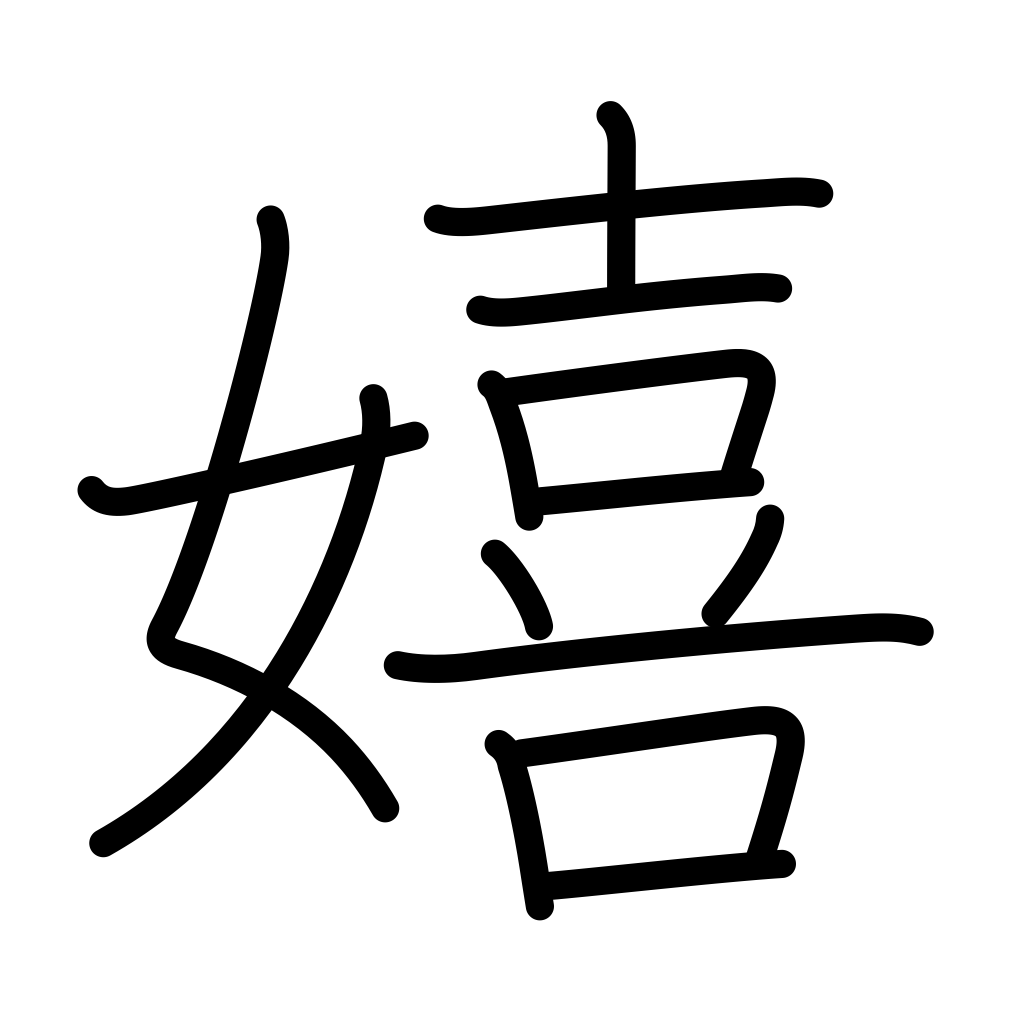
Meaning: glad, pleased, rejoice